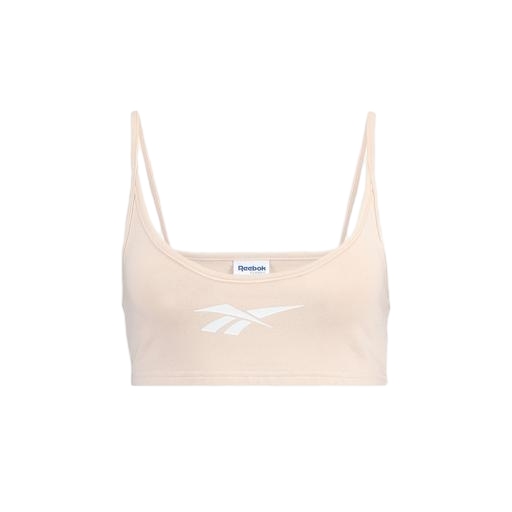
beige crop top, beige tank, beige tank top, white background